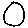
Label: circle